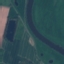
Label: River